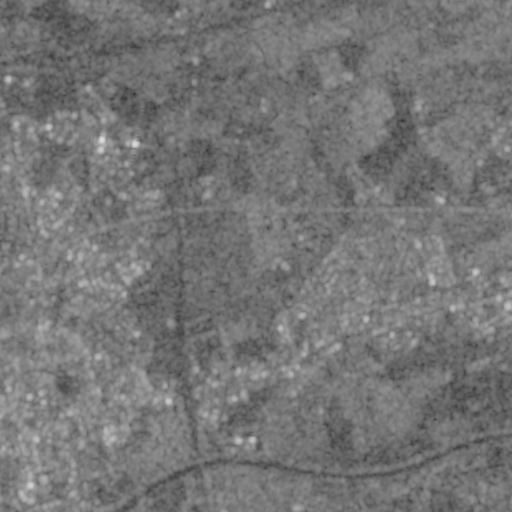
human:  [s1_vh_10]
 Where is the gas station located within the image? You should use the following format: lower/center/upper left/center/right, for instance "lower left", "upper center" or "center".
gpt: The gas station is located in the center left of the image.
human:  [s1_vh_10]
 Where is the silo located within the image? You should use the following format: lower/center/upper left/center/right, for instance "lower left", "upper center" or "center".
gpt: The silo is located in the lower center of the image.
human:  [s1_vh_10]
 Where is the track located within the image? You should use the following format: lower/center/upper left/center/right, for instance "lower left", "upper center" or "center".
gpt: The track is located in the lower left of the image.
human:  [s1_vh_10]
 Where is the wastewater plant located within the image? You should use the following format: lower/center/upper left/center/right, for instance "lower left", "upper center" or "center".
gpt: The wastewater plant is located in the lower center of the image.
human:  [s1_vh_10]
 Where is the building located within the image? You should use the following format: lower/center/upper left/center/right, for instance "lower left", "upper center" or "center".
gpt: There is no building in the image.

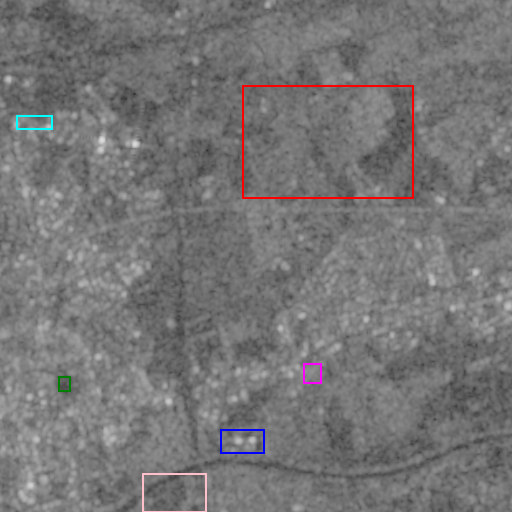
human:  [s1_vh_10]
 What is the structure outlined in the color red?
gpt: The structure outlined in red is a crop field.
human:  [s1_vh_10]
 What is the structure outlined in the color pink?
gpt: The structure outlined in pink is a park.
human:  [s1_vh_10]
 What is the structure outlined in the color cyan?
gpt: The structure outlined in cyan is a parking lot.
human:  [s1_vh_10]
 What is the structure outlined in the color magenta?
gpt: The structure outlined in magenta is a power substation.
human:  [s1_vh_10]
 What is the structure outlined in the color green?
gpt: The structure outlined in green is a track.
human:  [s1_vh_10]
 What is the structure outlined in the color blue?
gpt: The structure outlined in blue is a wastewater plant.
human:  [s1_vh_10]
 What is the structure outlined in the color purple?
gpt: There is no purple outline.